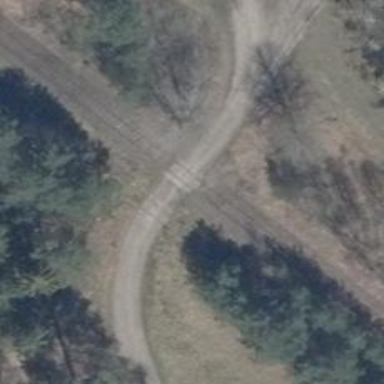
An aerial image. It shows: Railway level crossing.